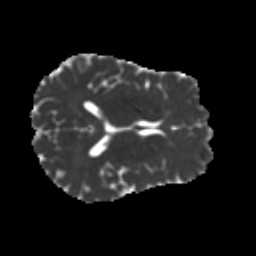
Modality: MD
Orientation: axial
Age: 60
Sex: male
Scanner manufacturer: ge
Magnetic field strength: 3 T
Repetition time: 7.8 s
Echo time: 0.0613 s